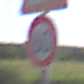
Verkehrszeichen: Geschwindigkeit60
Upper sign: FlugbetriebLinks
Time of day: MorningAfternoon
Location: Outdoor (RoadRail)
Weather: PartlyCloudy
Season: NotSpecified
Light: Natural